Interaction volume radius: 5 \u00c5
Interaction volume height: 10 \u00c5
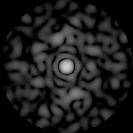
Disorder parameter: 0.8145